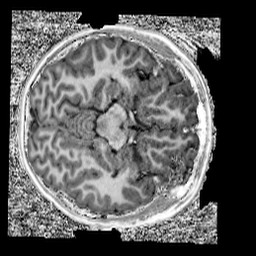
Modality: UNIT1
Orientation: axial
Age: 10
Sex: male
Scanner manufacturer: siemens
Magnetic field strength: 3 T
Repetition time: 4 s
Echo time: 0.00303 s